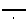
Label: line